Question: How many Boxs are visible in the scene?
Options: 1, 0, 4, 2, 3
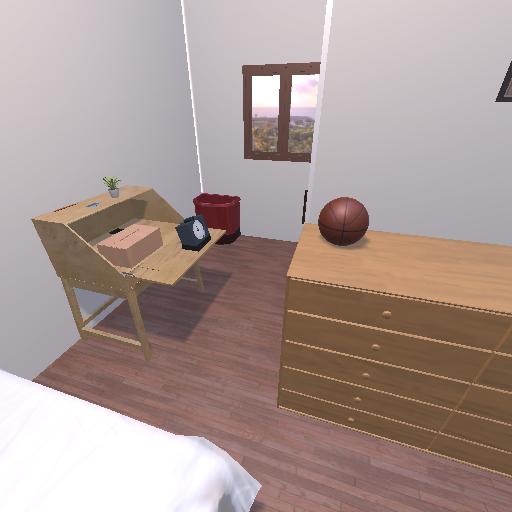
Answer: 1